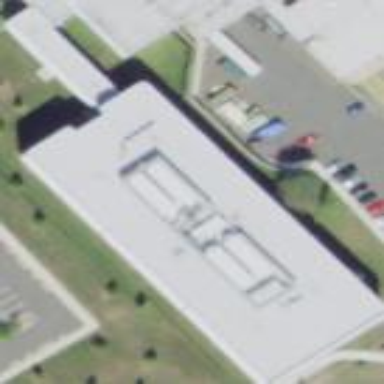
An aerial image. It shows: Commercial building.